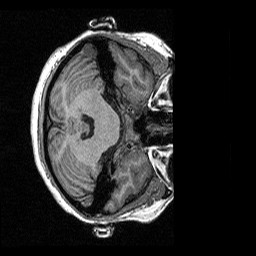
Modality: T1w
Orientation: axial
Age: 34
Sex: female
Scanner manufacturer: siemens
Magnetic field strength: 3 T
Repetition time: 2.3 s
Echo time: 0.00298 s